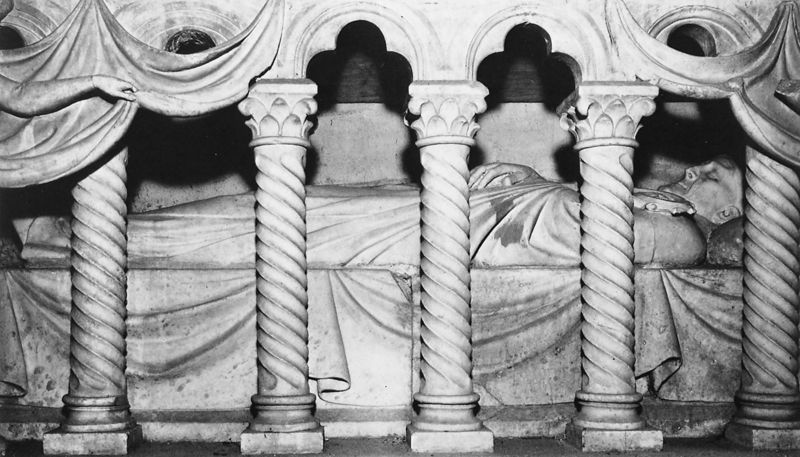
Titel: Grabmal für Simone Saltarelli
Künstler: Nino d’Andrea Pisano
Standort: Pisa, S. Caterina (EU - I - Toskana)
Schlagwörter: hand, mann, weiß, kleid, marmor, nase, säule, säulen, tuch, muster, gesicht, leiche, sockel, stein, tod, tot, vorhang, kirche, ohren, liegen, bogen, papst, detail, laken, bögen, kapitelle, kapitell, sarg, grab, liegt, grabmal, kapitel, säulengang, grablege, gdreht, tischgeab, sagrophag